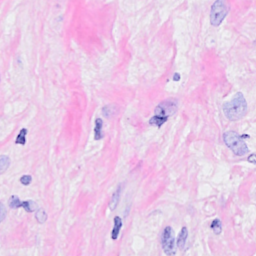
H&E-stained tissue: Breast